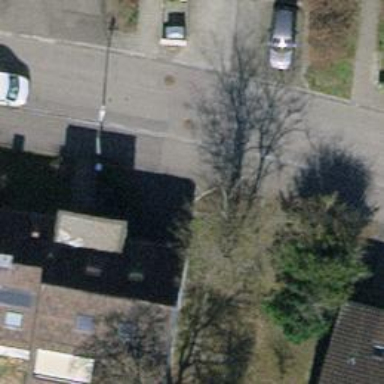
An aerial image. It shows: Urban tree adds touch of nature to the surroundings.